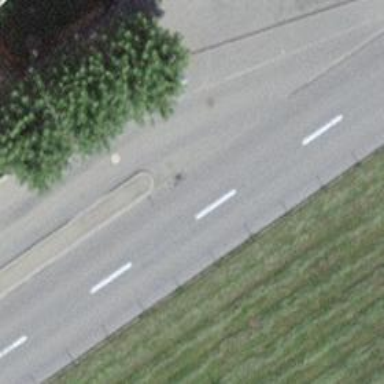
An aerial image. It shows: Bus stop with designated public transport stop position.